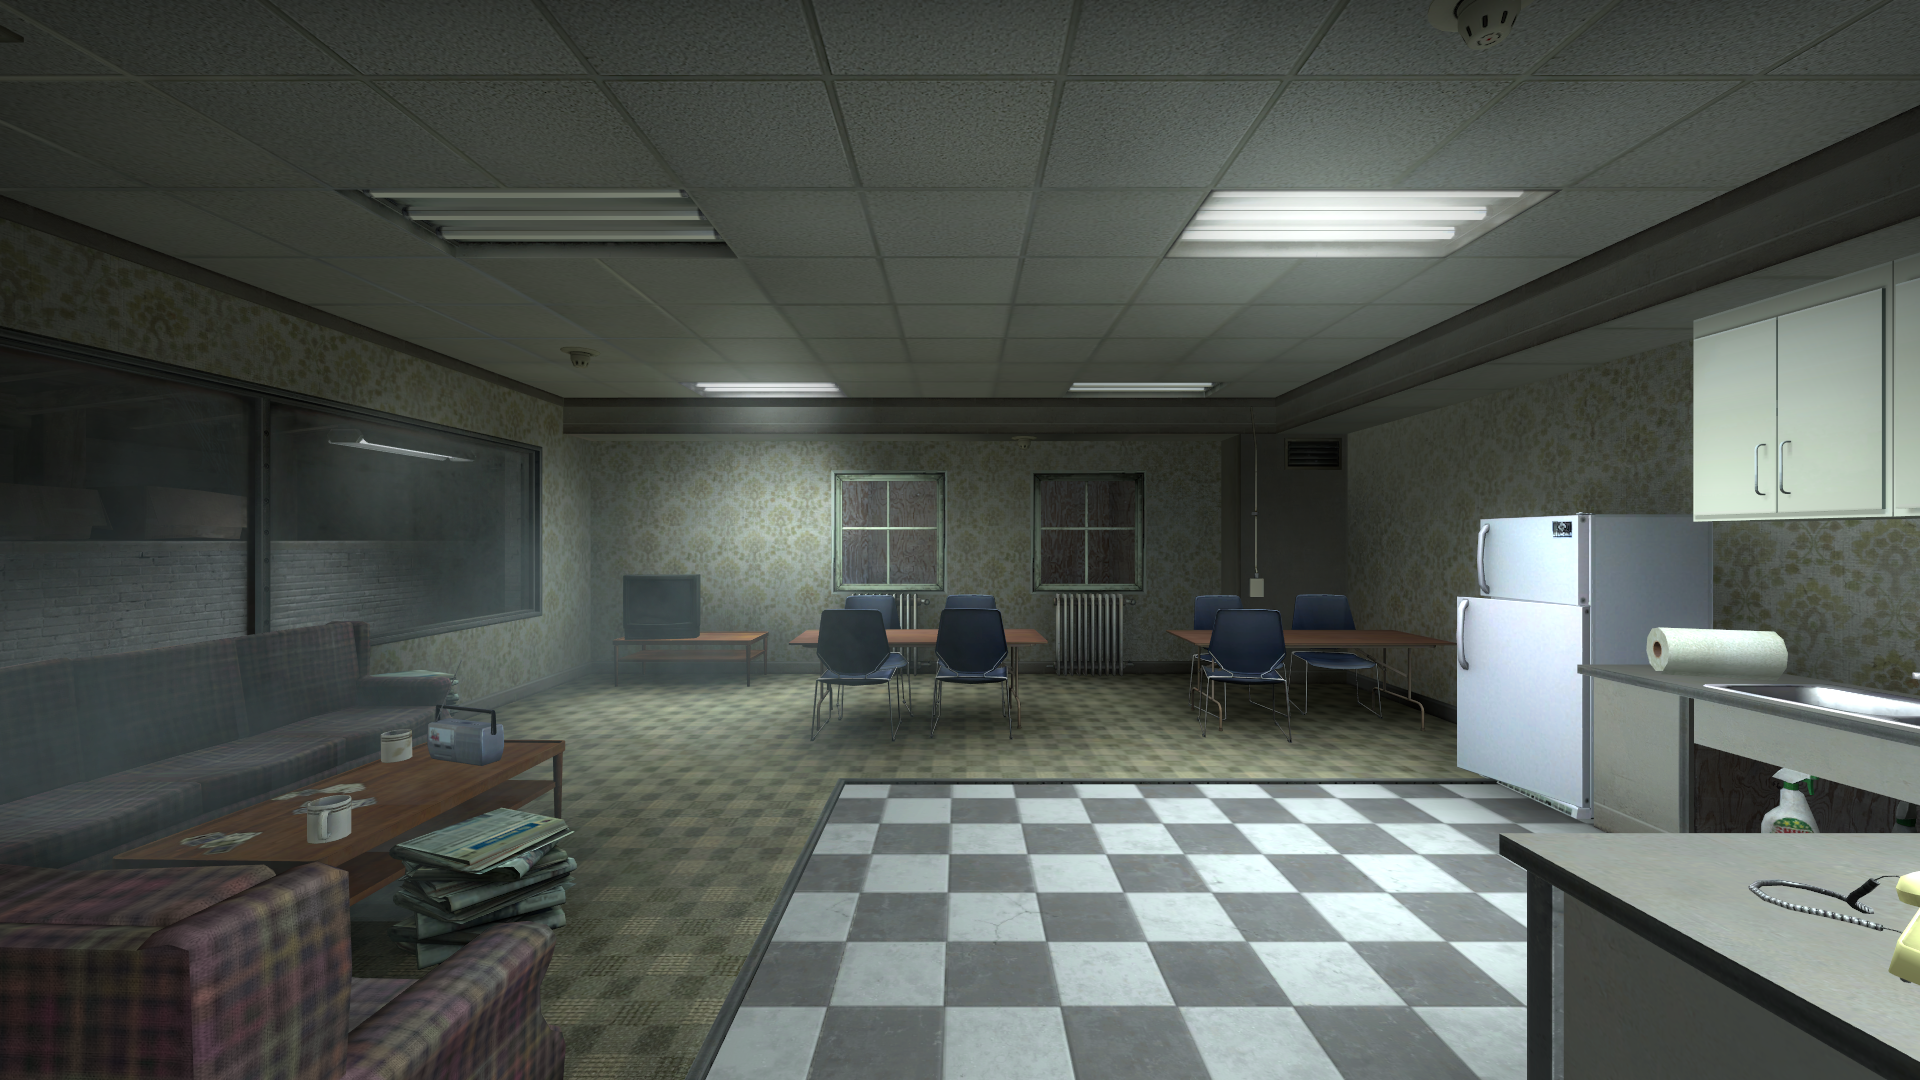
Map: de_train